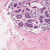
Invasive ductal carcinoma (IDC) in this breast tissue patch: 1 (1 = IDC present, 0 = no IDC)